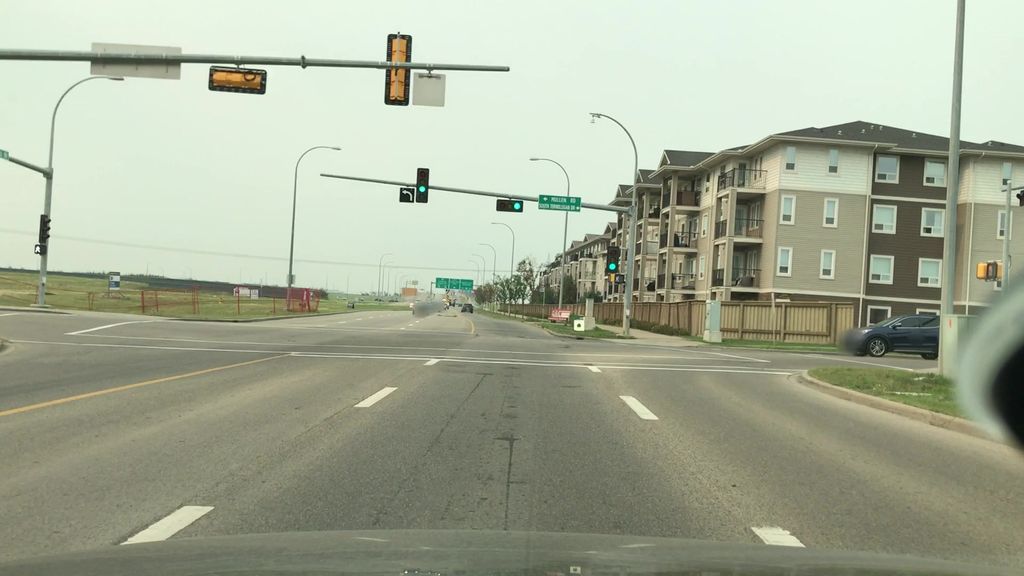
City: edmonton